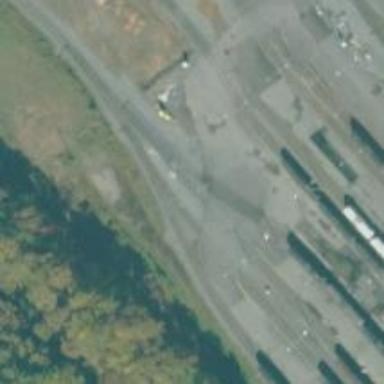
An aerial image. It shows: Railway spur service.